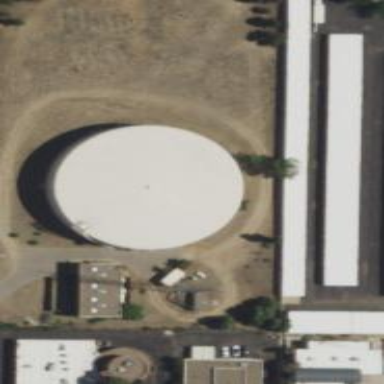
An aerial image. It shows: Building with water storage tank inside.